Question: I'm literately just doing a multiplication of two floats. How come these statements produce different results ? Should I even be using floats ?
500,000.00 * 0.001660 = 830

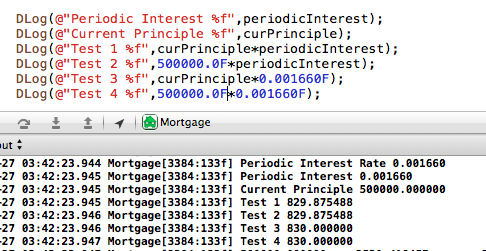
Answer: You didn't show how you initialized 'periodicInterest', and presumably you think you set it to '0.00166', but in fact the error in your output is large enough that you must not have explicitly initialized it as 'periodicInterest = 0.00166'. It must be closer to '0.<PHONE>', and the difference between '0.00166' and '0.<PHONE>' is definitely large enough not to just be a single floating-point rounding error.
Assuming you are working with monetary quantities, you should use <URL>.
One non-obvious benefit of using 'NSDecimalNumber' is that it works with 'NSNumberFormatter', so you can let Apple take care of formatting currencies for all sorts of foreign locales.
### UPDATE
In response to the comments:
- "'periodicInterest' is clearly not a monetary quantity" and "decimal is no more free of error when dividing by 12 than binary is" - for inexact quantities, I can think of two concerns:- One concern is using sufficient precision to give accurate results. 'NSDecimalNumber' is a floating-point number with 38 digits of precision and an exponent in the range -128...127. This is more than twice the number of decimal digits an IEEE 'double' can store. The exponent range is less than that of a 'double', but that's unlikely to matter in financial computing. So 'NSDecimalNumber's can definitely result in smaller error than 'float's or 'double's, even though none of them can store 1/12 exactly.- The other concern is matching the results computed by some other system, like your bank or your broker or the NYSE. In that case, you need to figure out how that other system is storing numbers and computing with them. If the other system is using a decimal format (which is likely in the financial sector), then 'NSDecimalNumber' will probably be useful.- "Wouldn't it be more efficient to use primitive types to do floating point arithmetic, specially thousands in real time." Arithmetic on primitive types is far faster than arithmetic on 'NSDecimalNumber's. I haven't measured it, but a factor of 100 would not surprise me.You have to strike a balance between your requirements. If decimal accuracy is paramount (as it often is in financial programming), you must sacrifice performance for accuracy. If decimal accuracy is not so important, you can consider carefully using a primitive type, but you should be aware of the accuracy you're sacrificing. Even then, the size of a 'float' is so small (usually only 7 significant decimal digits) that you should probably be using 'double' (at least 15, usually 16 significant decimal digits).If you need to perform millions of arithmetic operations per second with true decimal accuracy, you might be able to do it using 'double's, capable of analyzing your code to figure out where errors are introduced and how to eliminate them. Few people have this level of expertise. (I don't claim to.) You must also understand how your compiler turns your Objective-C code into machine instructions.Anyway, perhaps you are just writing a casual app to compute a rough estimate of net present value or future value. In that case, using 'double' would probably suffice, but using 'NSDecimalNumber' would probably also be sufficiently fast. Without knowing more about the app you're writing, I can't give you more specific advice.